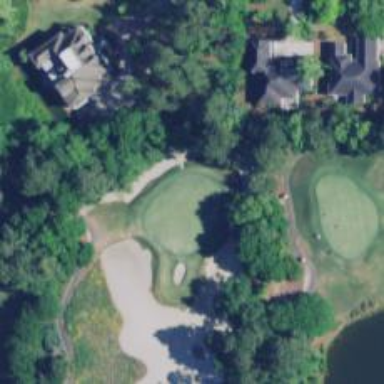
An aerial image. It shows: Golf hole.